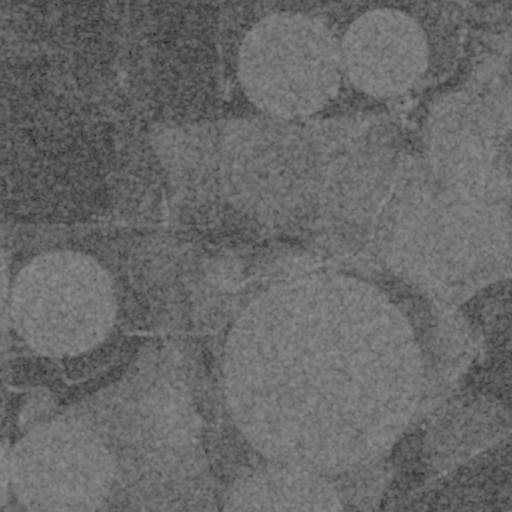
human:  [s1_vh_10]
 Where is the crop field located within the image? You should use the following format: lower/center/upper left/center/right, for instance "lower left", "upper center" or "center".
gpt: The crop field is located in the upper left of the image.
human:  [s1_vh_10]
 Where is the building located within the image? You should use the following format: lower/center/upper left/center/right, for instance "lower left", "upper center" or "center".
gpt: There is no building in the image.

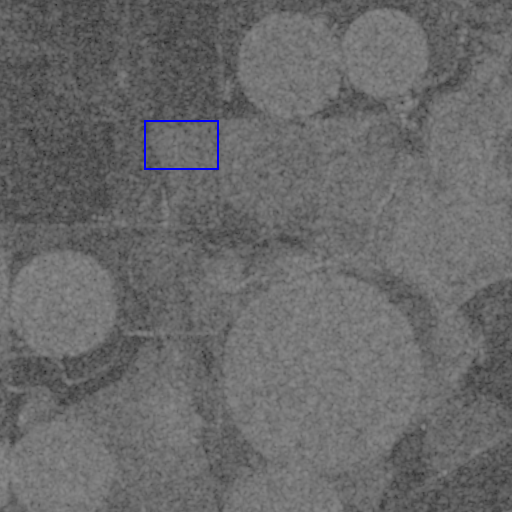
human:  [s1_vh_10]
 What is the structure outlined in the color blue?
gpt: The structure outlined in blue is a crop field.
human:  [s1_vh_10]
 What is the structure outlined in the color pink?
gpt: There is no pink outline.